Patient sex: M
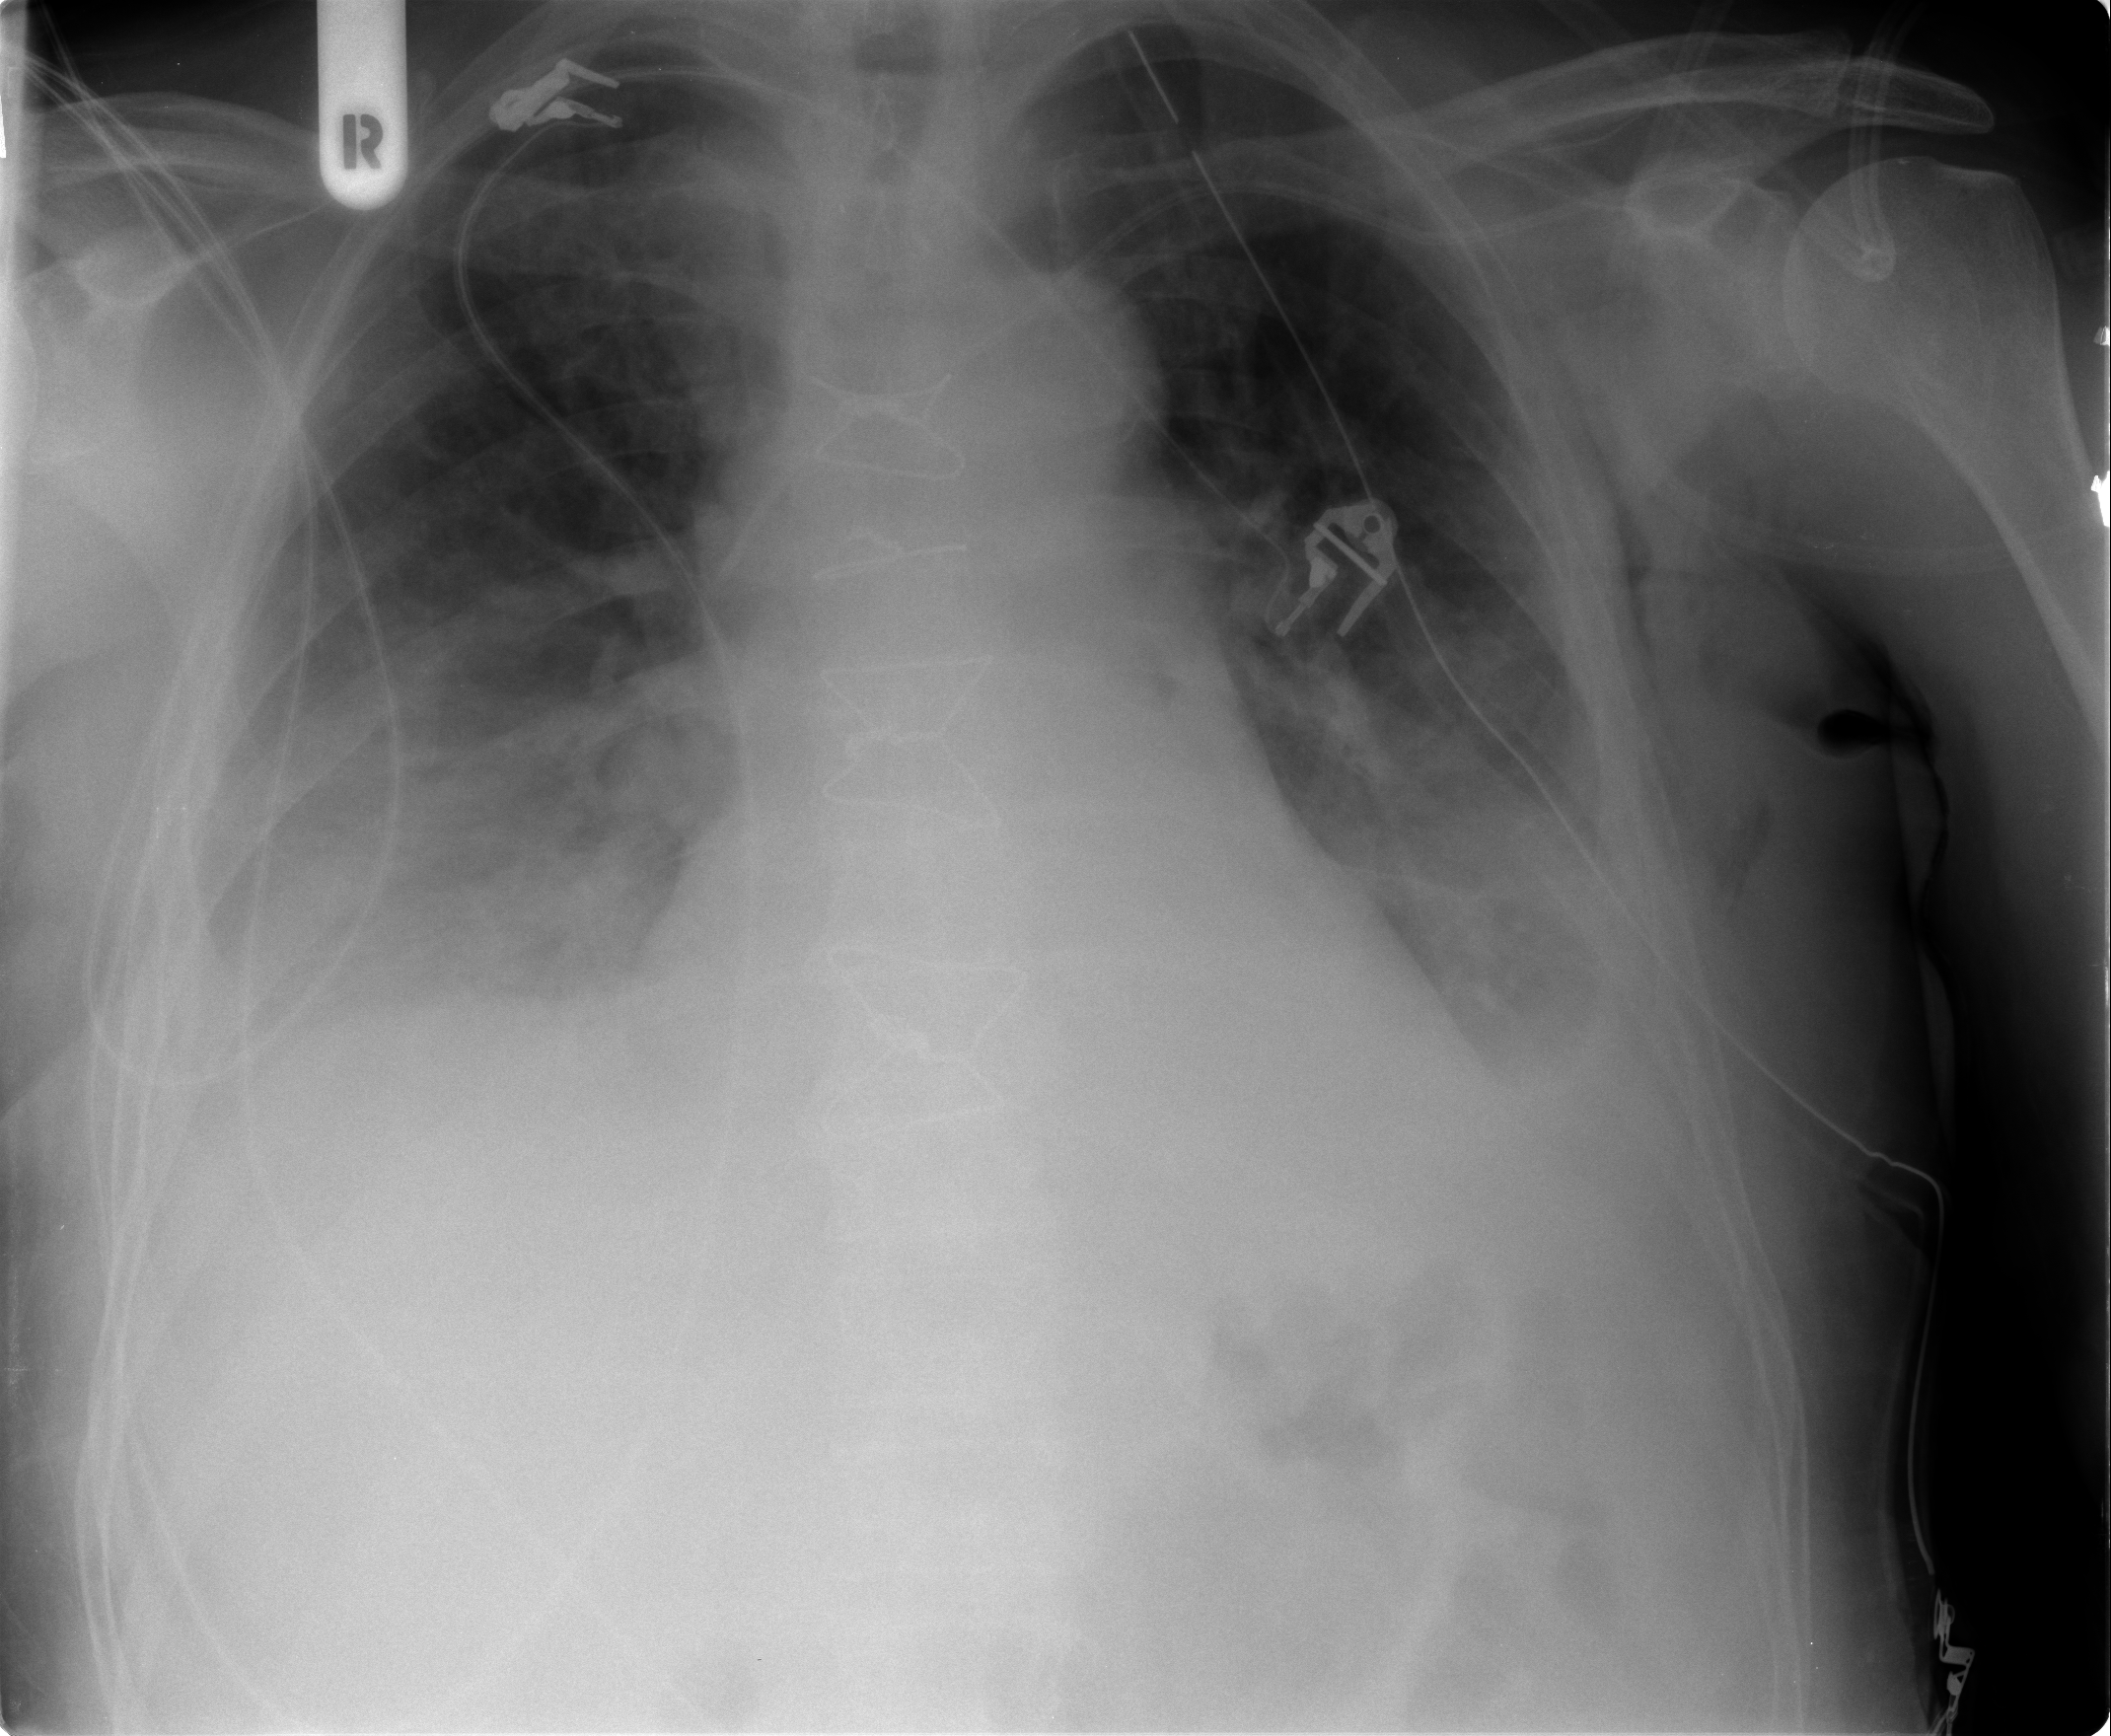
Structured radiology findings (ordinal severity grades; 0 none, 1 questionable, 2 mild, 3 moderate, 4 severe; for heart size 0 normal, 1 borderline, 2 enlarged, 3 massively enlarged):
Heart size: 0
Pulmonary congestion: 2
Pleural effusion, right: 2
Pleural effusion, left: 2
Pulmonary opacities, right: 2
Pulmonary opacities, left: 2
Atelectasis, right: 2
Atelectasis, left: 2